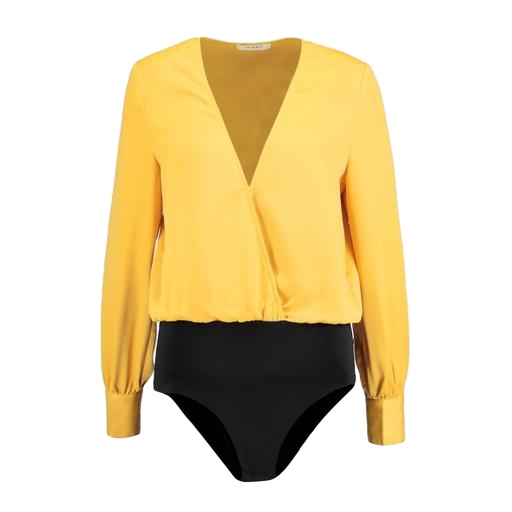
yellow double-layer top, black plunge bodysuit, yellow layered top only macy, white background